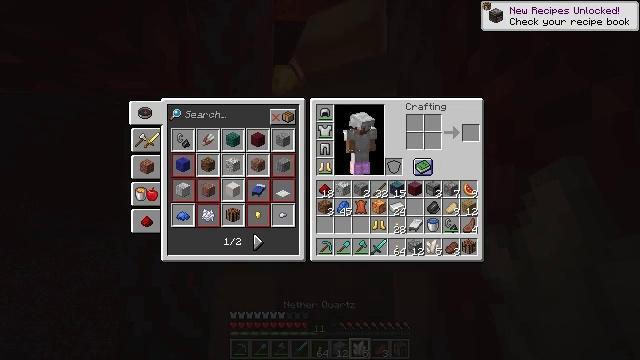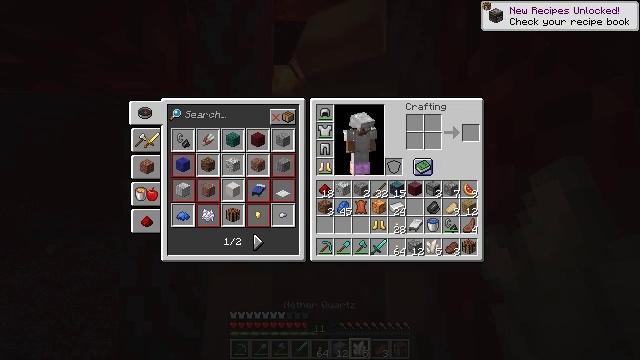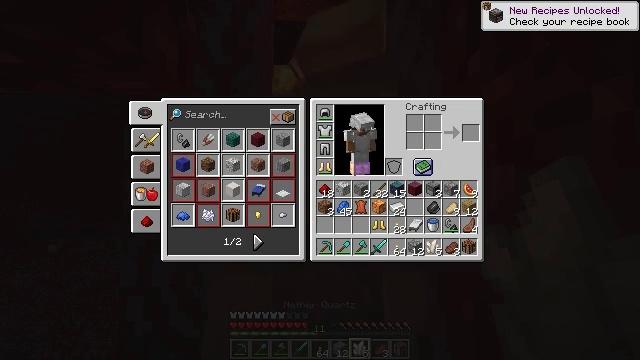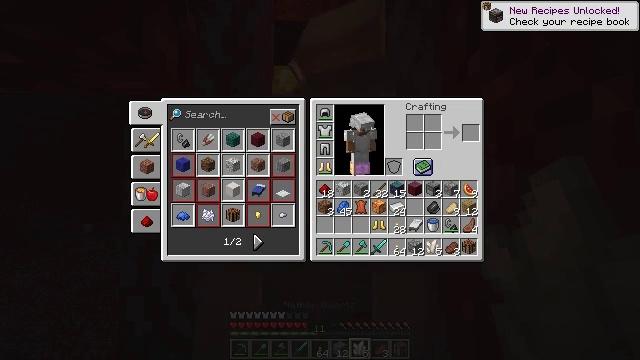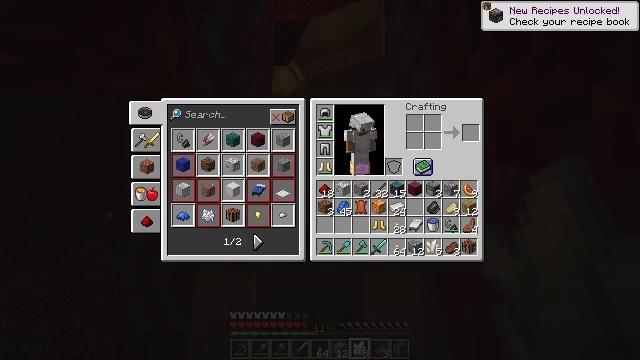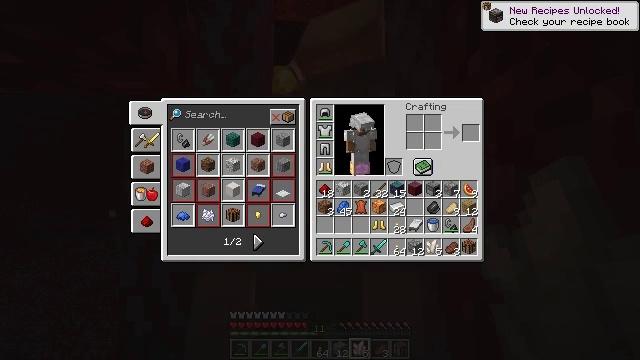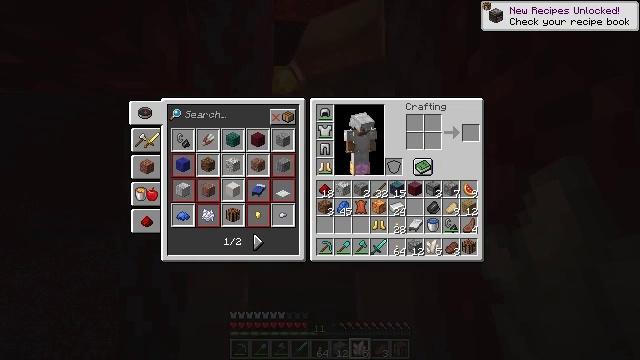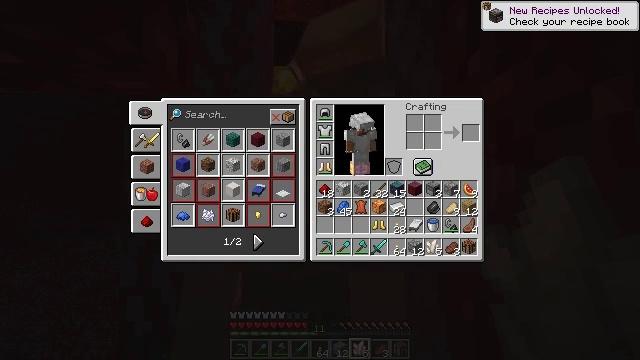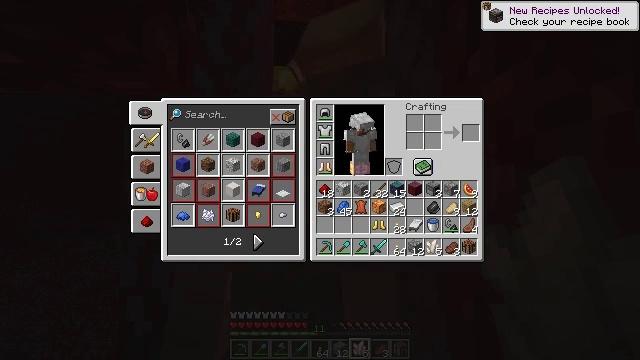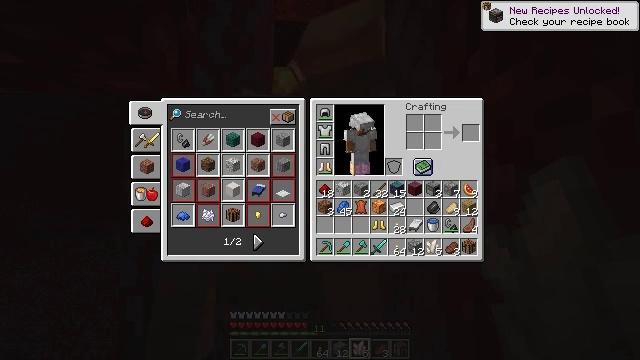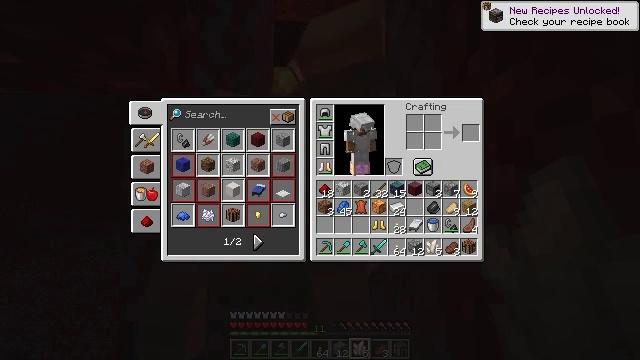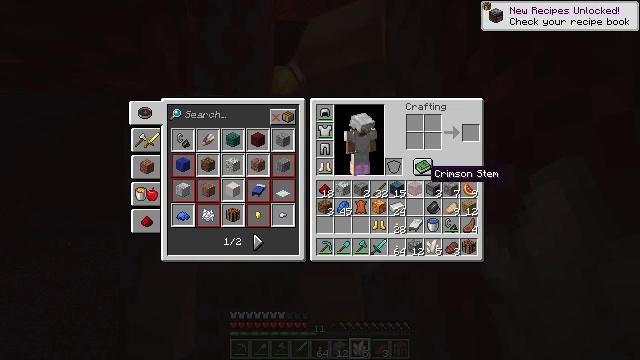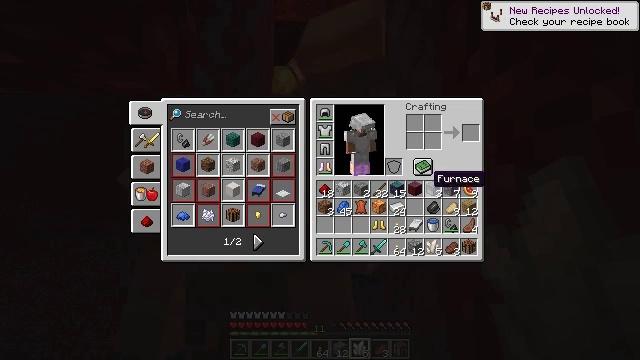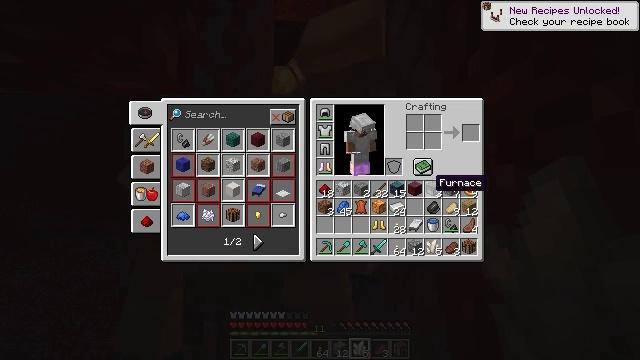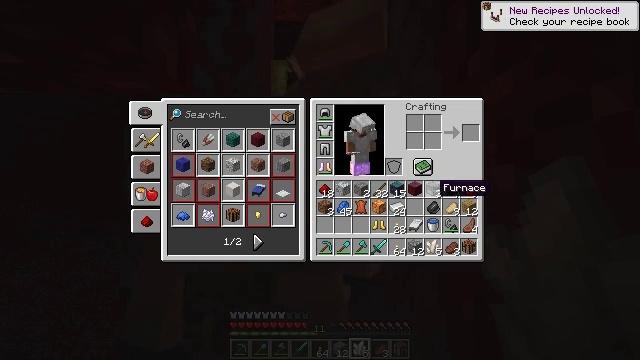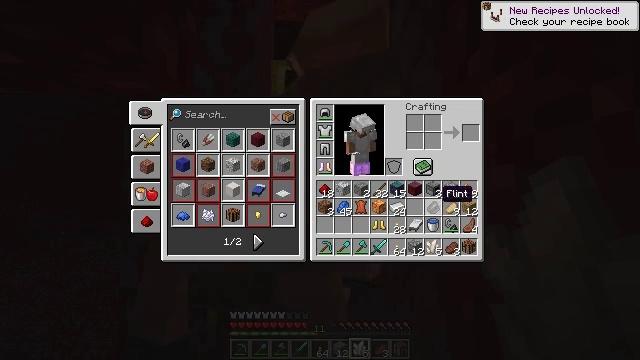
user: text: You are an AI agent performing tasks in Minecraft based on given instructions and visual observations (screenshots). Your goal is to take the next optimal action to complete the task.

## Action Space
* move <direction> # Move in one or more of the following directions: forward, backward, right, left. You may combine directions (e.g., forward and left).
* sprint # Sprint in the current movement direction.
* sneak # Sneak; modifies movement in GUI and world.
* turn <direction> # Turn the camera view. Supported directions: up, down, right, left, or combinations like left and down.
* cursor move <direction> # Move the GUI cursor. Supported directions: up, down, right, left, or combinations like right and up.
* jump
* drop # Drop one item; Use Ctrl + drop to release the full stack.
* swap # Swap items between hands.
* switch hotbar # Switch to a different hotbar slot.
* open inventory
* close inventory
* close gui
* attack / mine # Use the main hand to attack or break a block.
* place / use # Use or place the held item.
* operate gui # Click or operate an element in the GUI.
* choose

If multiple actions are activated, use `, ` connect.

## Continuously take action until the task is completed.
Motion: motion action
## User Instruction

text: Remove a quartz from the inventory.
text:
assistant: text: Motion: no_op
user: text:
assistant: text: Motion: no_op
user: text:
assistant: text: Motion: no_op
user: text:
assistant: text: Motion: no_op
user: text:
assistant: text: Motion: no_op
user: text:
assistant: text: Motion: no_op
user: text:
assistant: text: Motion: no_op
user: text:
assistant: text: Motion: no_op
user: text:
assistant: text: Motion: no_op
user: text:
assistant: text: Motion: no_op
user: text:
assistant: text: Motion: no_op
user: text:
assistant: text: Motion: no_op
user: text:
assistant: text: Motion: no_op
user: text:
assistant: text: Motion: no_op
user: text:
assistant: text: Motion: no_op
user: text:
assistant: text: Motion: no_op
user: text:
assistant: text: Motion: no_op
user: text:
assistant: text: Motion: no_op
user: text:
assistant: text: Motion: no_op
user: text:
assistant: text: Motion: no_op
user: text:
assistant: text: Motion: no_op
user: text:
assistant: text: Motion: no_op
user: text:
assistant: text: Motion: no_op
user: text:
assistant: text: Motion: no_op
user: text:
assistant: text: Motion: no_op
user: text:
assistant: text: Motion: no_op
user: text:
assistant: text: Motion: cursor move right
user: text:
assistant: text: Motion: cursor move right
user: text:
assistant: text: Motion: cursor move right
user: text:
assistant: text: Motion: cursor move right